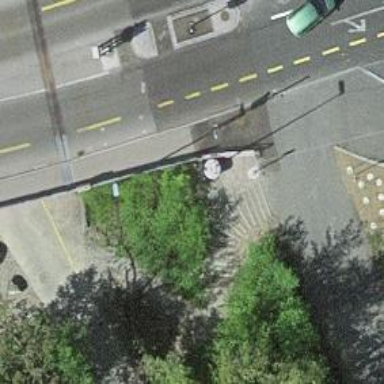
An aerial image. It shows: Road with steps.